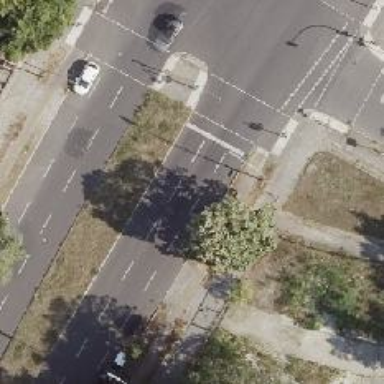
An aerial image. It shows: Road with traffic signals.